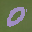
Label: 0